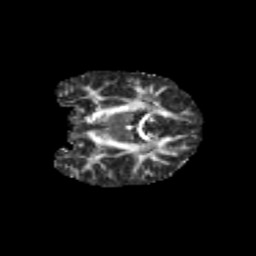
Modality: FA
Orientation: coronal
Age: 10
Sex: female
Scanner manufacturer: siemens
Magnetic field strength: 3 T
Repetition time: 3.8 s
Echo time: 0.07 s